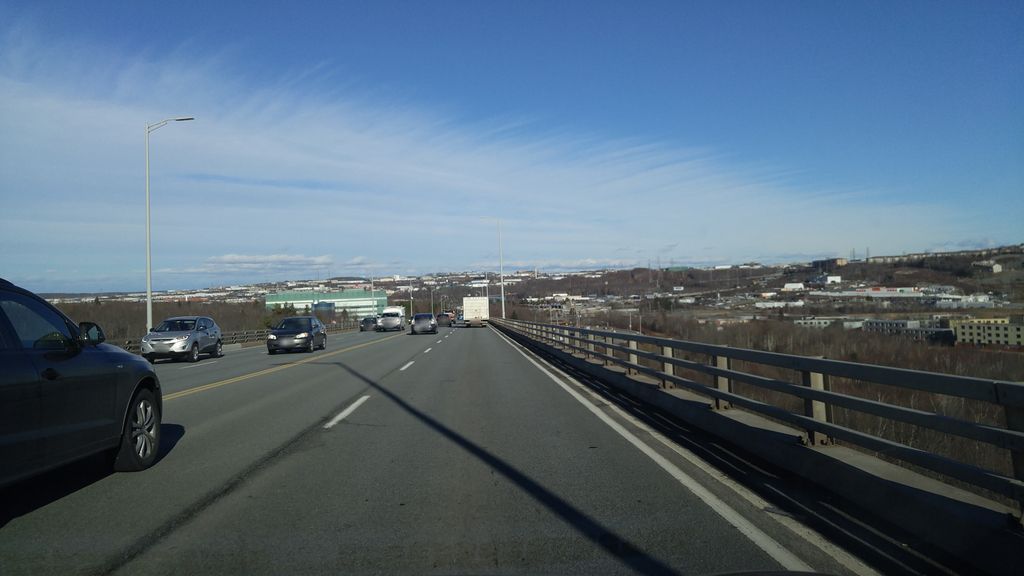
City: halifax